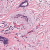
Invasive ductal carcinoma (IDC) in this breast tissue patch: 1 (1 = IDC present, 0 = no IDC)